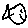
Label: fish